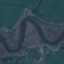
Land use / land cover class: River